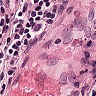
Metastatic tissue present: no